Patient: sex M, age 74
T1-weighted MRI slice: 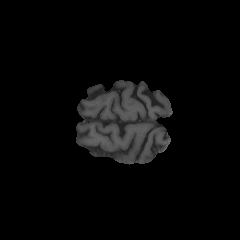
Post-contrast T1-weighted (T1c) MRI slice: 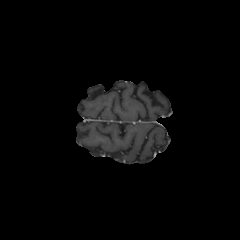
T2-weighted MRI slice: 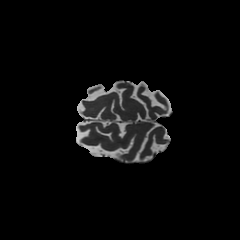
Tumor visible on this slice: no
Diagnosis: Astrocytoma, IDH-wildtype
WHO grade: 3